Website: apple
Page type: payment
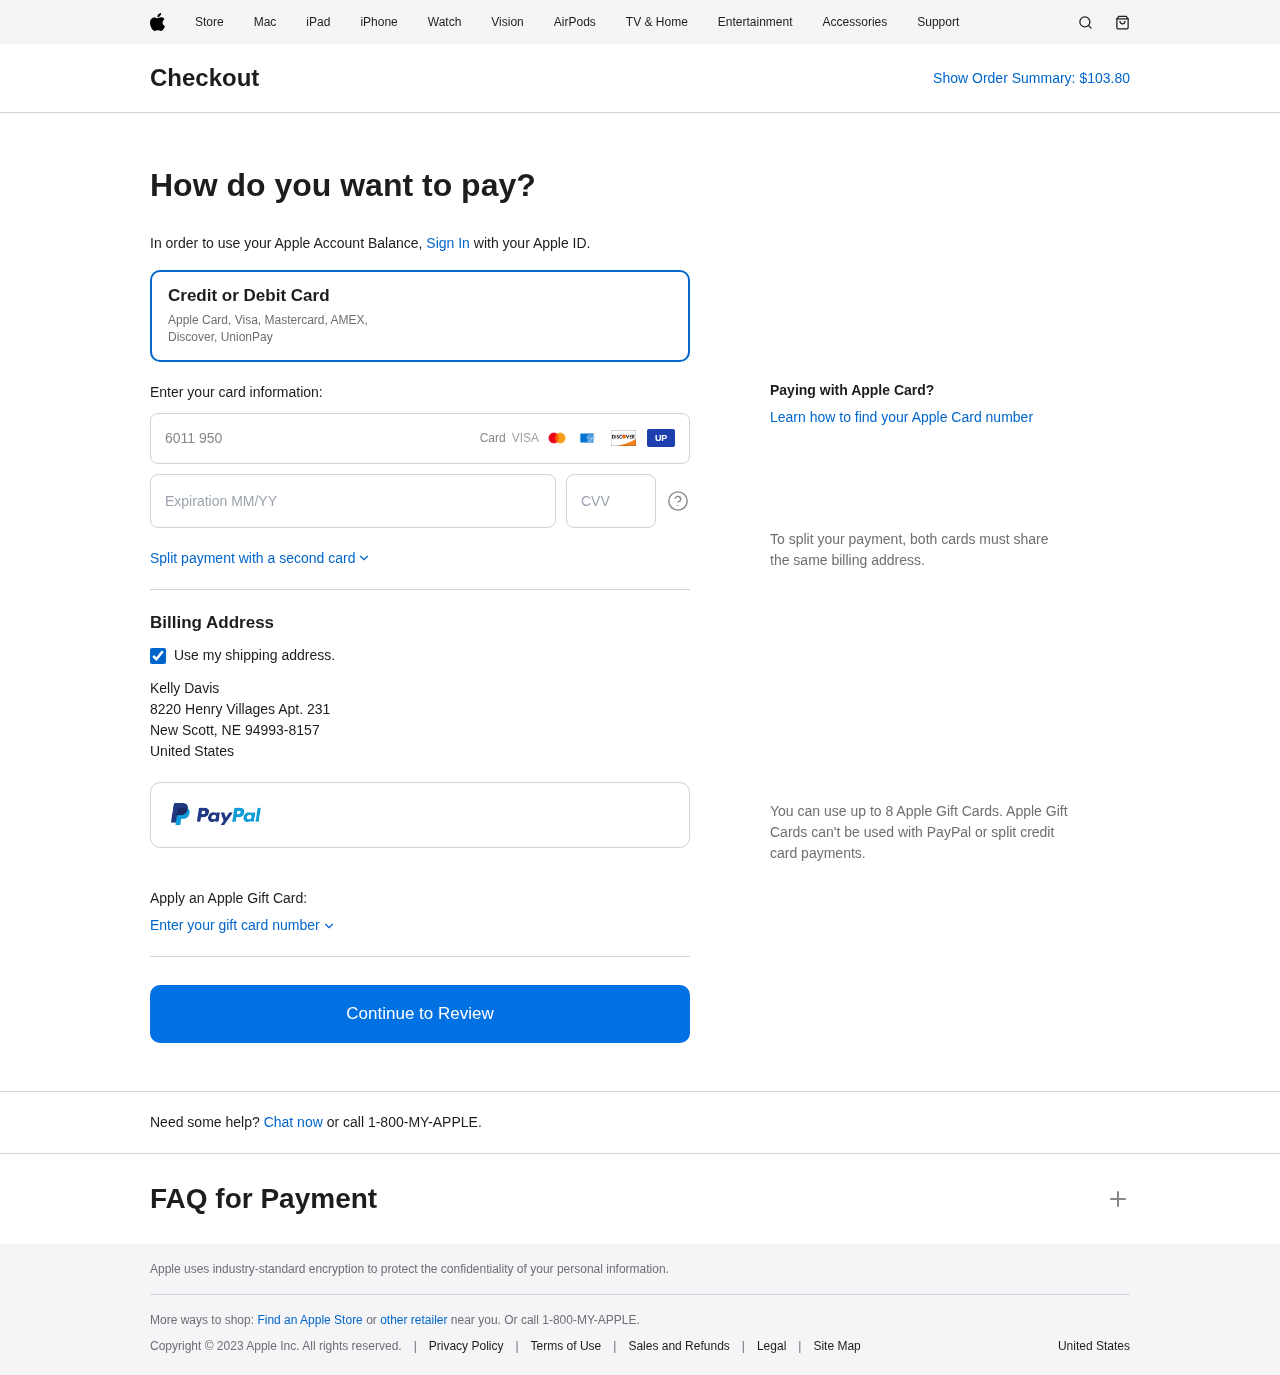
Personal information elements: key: PII_CARD_CVV
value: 491
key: PII_CARD_EXPIRY
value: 10/30
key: PII_CARD_NUMBER
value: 6011 9500 1680 9410
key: PII_COUNTRY
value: United States
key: PII_FULLNAME
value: Kelly Davis
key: PII_STREET
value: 8220 Henry Villages Apt. 231
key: PII_CITY_STATE_ZIP
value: New Scott, NE 94993-8157
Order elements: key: ORDER_TOTAL
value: $103.80